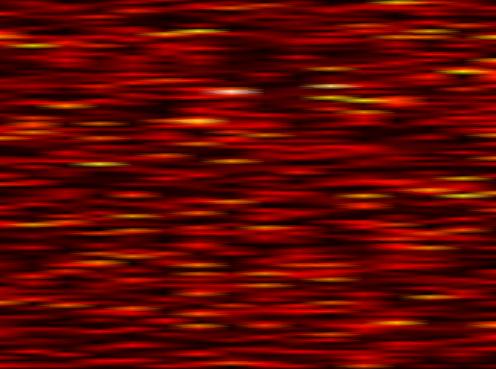
Label: FOFDM